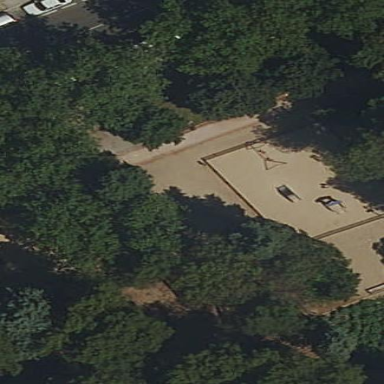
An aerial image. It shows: Playground with kerb barriers.